Question: I'm using flux (7.0.0) and fluidcontent (4.0.0) on TYPO3 6.2. My content model is as follows, using the "Composite Pattern":
- - 'width'
The whole thing is rendered for bootstrap, and within each row, the children are just floated left.
My question is: How do I layout the content elements in the backend grid view to resemble the frontend output? It would be a great improvement if each content element would get a display-width added from its properties and be floated left.
The grid definition in the content element looks like this:
'''
<flux:flexform.grid>
<flux:flexform.grid.row>
<flux:flexform.content name="rowcontent" label="{f:translate(id: 'row.column.label')}" />
</flux:flexform.grid.row>
</flux:flexform.grid>
'''
An example of the current layout in the backend. Each of the image content elements has 25% width set to it. It would be much nicer, if they would be beside each other:

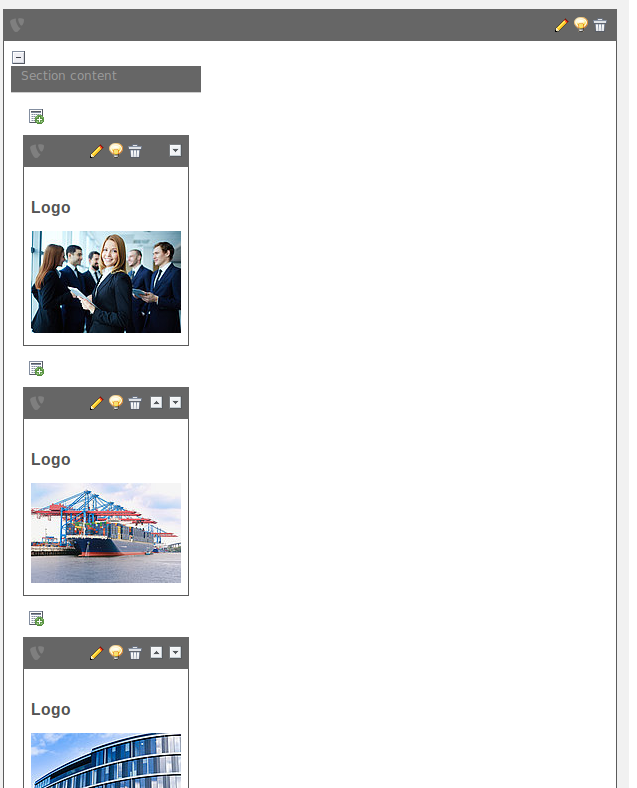
Answer: In the preview section of your template you would normally use '<flux:widget.grid />'.
Instead:
1) Copy over the files from 'flux / Resources / Private / Templates / ViewHelpers / Widget / Grid /' and 'flux / Classes / ViewHelpers / Widget /' to your extension.
2) Rename inside everything you copied to fit your vendor prefix / namespace.
3) Include that new namespace inside your row template and use '<YourNamespace:widget.grid />' for the preview.
4) Now you can customize the templates you copied over so that they are floated instead of in a table.